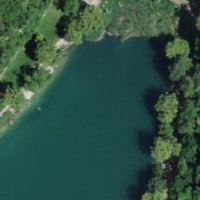
EUNIS habitat code: 23
Species observed at this site:
Lepidium draba
Prunus mahaleb
Gonepteryx rhamni
Chelidonium majus
Prunus spinosa